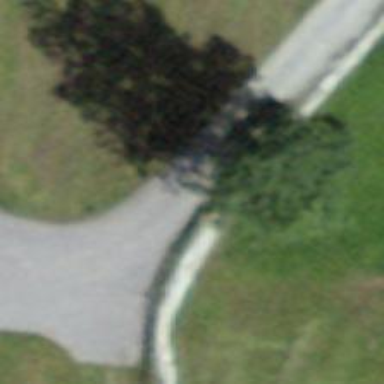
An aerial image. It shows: Grass track road with grade3 tracktype.